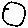
Label: circle